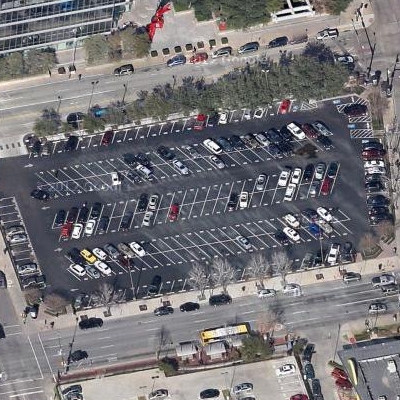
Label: Parking